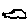
Label: car